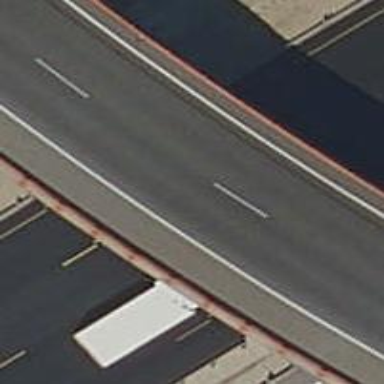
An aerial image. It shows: Bridge over motorway_link.